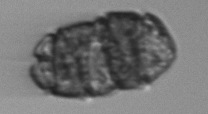
Label: Margalefidinium